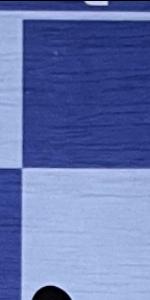
Label: Empty